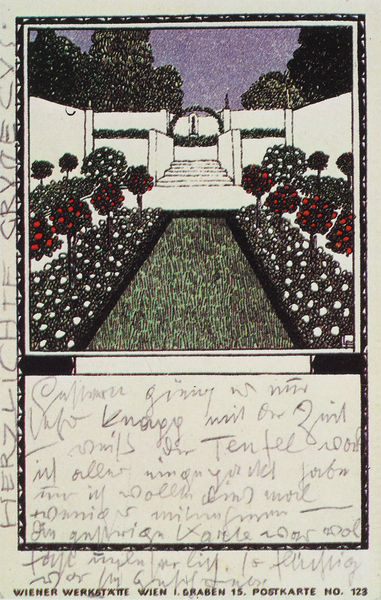
Titel: Postkarte der Wiener Werkstätte, Nr. 123, an Emilie Flöge
Künstler: Gustav Klimt
Schlagwörter: baum, blau, himmel, weiß, bäume, grün, blumen, bunt, schwarz, zeichnung, blüten, gras, park, rasen, rose, rosen, rot, weg, wiese, wand, rahmen, bild, busch, büsche, pflanzen, garten, holzschnitt, schrift, bogen, mauer, grafik, promenade, treppe, treppen, jugendstil, stufen, tor, treppenstufen, druck, radierung, stich, lithografie, text, bleistift, friedhof, österreich, karte, mauern, brief, wiener, beet, beete, blumenbeet, obstbäume, wien, postkarte, kupferstich, handschrift, zentriert, hecken, unterschriften, kiesweg, gekritzel, blumenrabatten, rosenbusch, werkstätte, gartenanlage jugendstil, rosenbäume